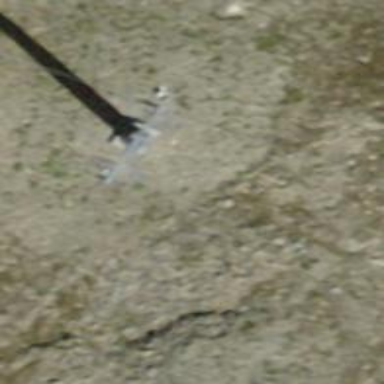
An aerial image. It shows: Pylon for aerialway.